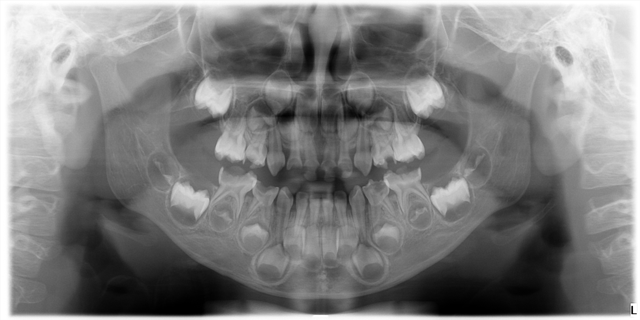
child